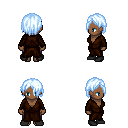
a pixel art fantasy rpg character, female body template, human, dark skin, brown robe, metal pants, white cyan bangs hairstyle, black shoes, four views (front, back, left, right), 2x2 character sprite sheet, small pixel art, hard edges, no anti-aliasing